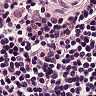
Metastatic tissue present: no